Field crop: tomato
Growth stage: 1
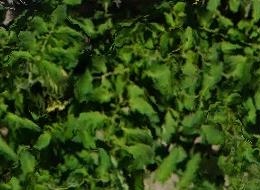
Species: tomato